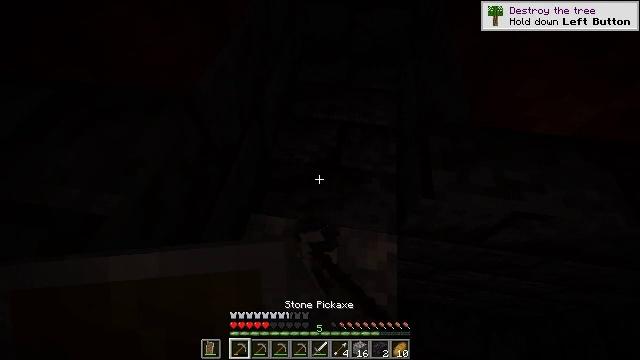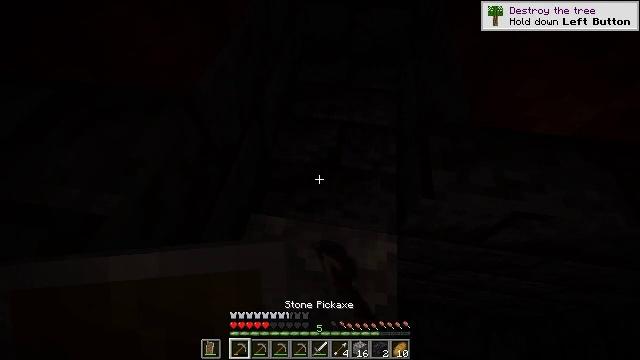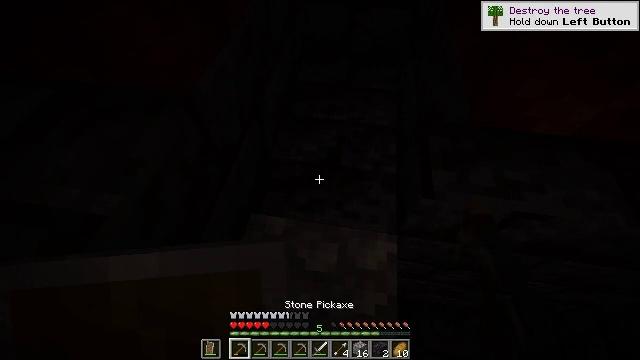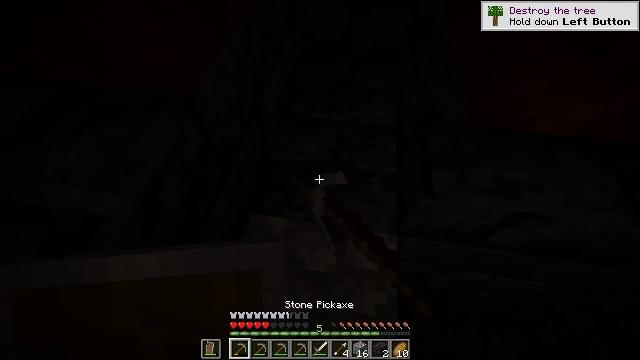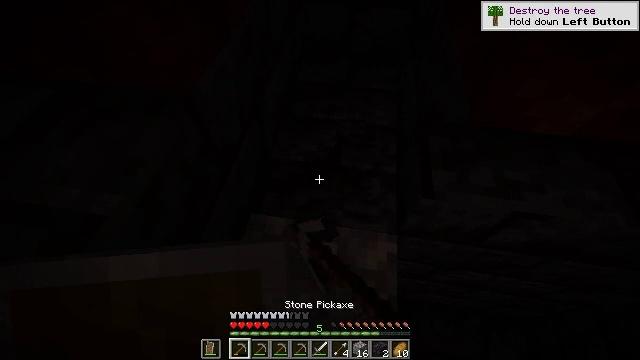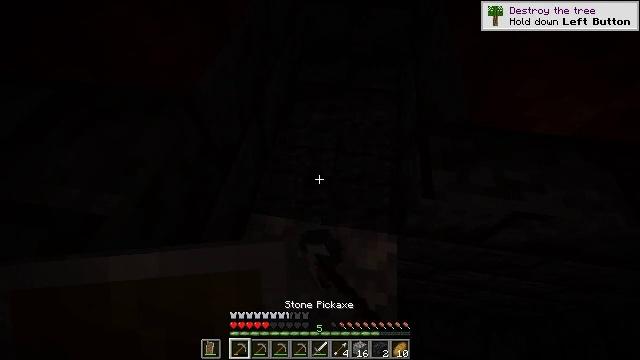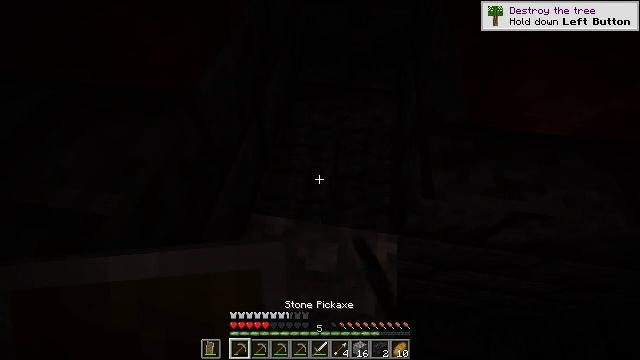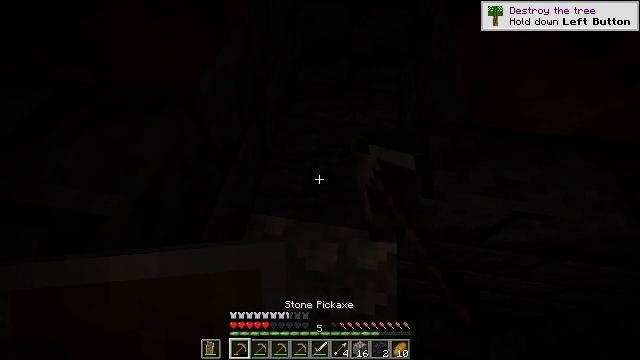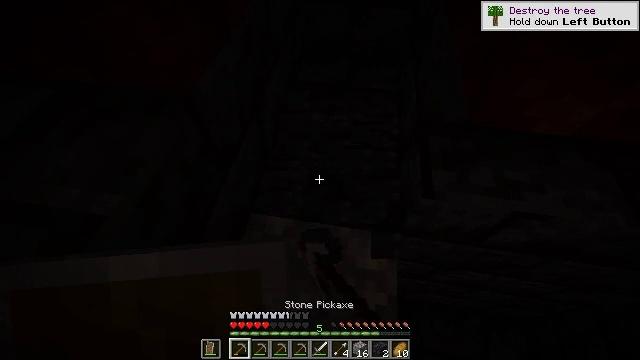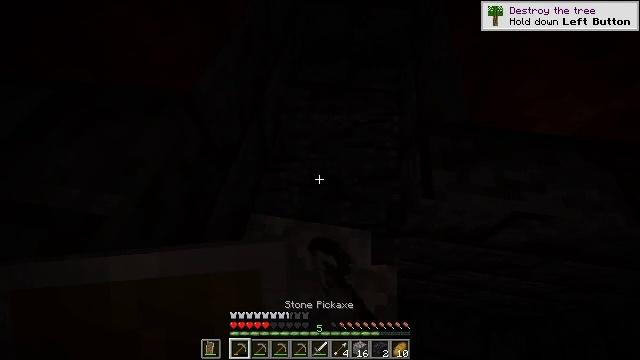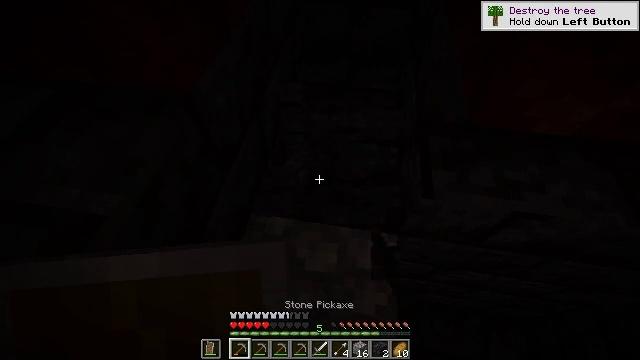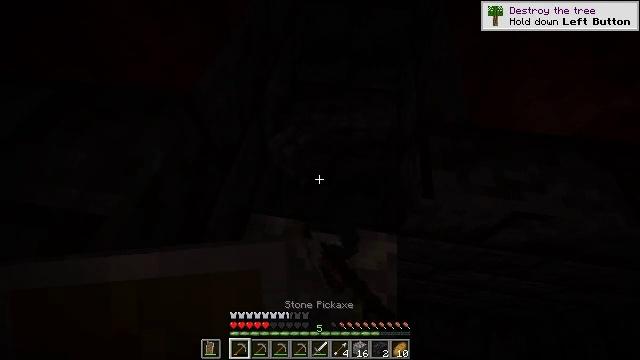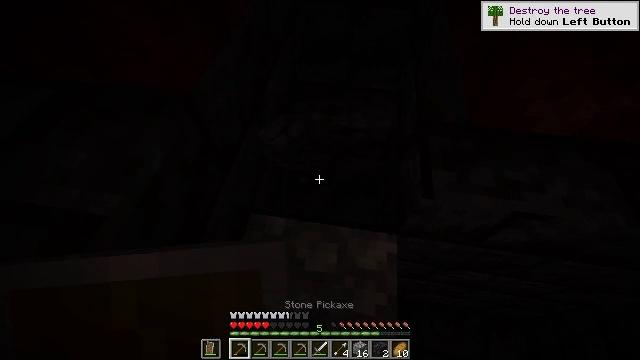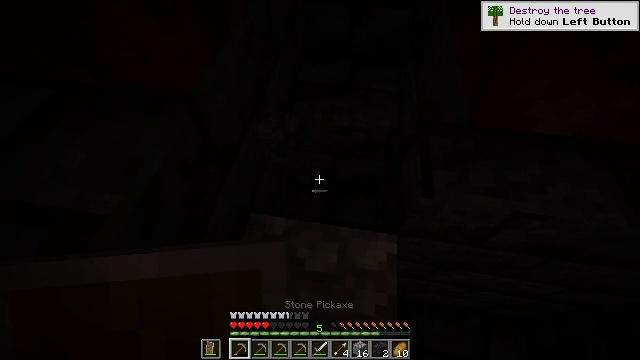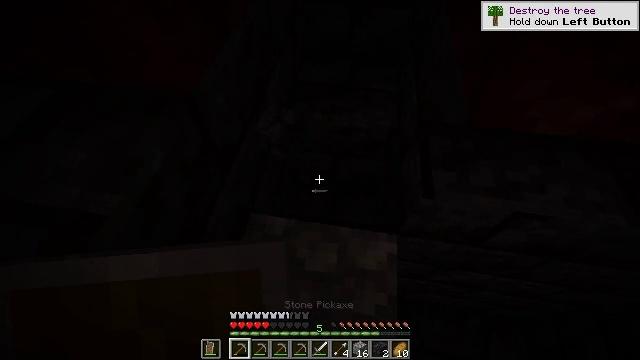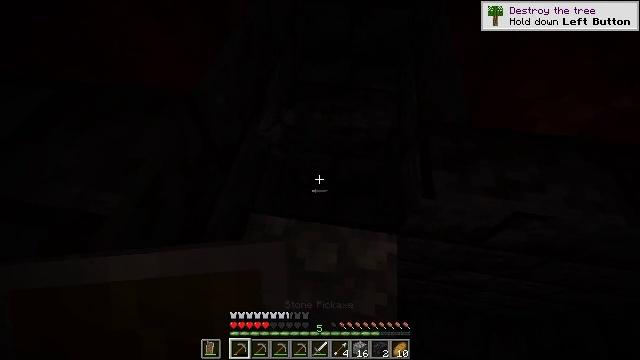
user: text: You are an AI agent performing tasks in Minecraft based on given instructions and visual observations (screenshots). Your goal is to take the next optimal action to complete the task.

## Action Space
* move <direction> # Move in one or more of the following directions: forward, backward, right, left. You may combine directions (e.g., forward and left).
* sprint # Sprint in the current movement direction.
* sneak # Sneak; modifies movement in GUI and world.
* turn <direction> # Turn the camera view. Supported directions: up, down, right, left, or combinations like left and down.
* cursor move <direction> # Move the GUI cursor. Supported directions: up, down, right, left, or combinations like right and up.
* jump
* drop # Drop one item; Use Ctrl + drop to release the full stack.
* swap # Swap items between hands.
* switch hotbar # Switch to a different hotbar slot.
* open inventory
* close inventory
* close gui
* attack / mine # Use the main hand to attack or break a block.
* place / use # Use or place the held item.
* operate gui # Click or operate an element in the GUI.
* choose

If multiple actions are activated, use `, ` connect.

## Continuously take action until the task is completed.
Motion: motion action
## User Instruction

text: Break the polished blackstone bricks for materials.
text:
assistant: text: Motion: attack / mine
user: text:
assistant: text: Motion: attack / mine
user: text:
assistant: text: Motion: attack / mine
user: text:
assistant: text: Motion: attack / mine
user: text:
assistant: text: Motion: attack / mine
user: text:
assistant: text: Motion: attack / mine
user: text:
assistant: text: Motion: attack / mine
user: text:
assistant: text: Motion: attack / mine
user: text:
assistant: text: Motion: attack / mine
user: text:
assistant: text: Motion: attack / mine
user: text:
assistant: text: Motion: attack / mine
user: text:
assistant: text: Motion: attack / mine
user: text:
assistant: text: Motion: no_op
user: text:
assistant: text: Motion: no_op
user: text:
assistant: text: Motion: no_op
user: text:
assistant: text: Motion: no_op
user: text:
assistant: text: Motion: turn left
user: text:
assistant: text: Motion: turn left
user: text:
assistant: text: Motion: move forward, turn left
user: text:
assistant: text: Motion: move forward, turn left and down
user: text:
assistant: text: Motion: move forward and move right, turn left and down
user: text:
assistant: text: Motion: move forward and move right, turn left and down
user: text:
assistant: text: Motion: move forward and move right, turn left and down
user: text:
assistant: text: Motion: move right, turn left
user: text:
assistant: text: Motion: turn left
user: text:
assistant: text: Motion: turn left and down
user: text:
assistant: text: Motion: turn left
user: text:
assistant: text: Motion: turn left
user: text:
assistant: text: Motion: turn left
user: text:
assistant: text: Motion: no_op